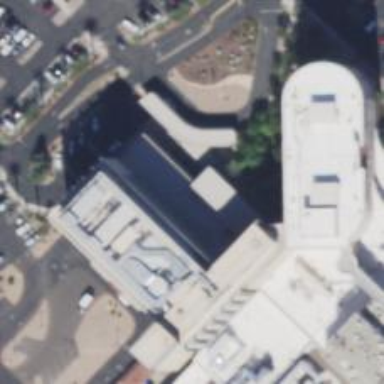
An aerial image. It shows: Hospital offering healthcare services.